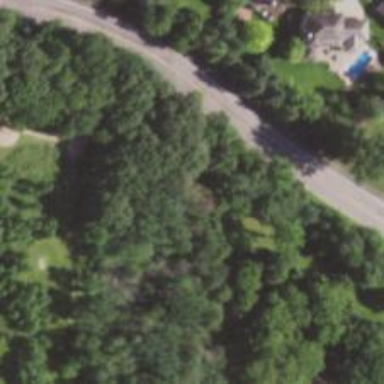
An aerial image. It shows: The starting point of disc golf course.